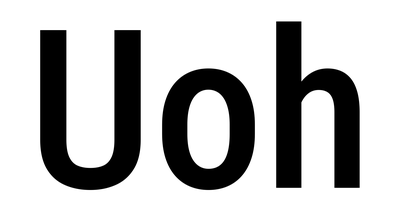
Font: Roboto_Condensed_Medium